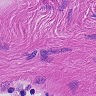
Metastatic tissue present: no